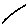
Label: line